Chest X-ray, PA view. Patient: 17 years old, sex F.
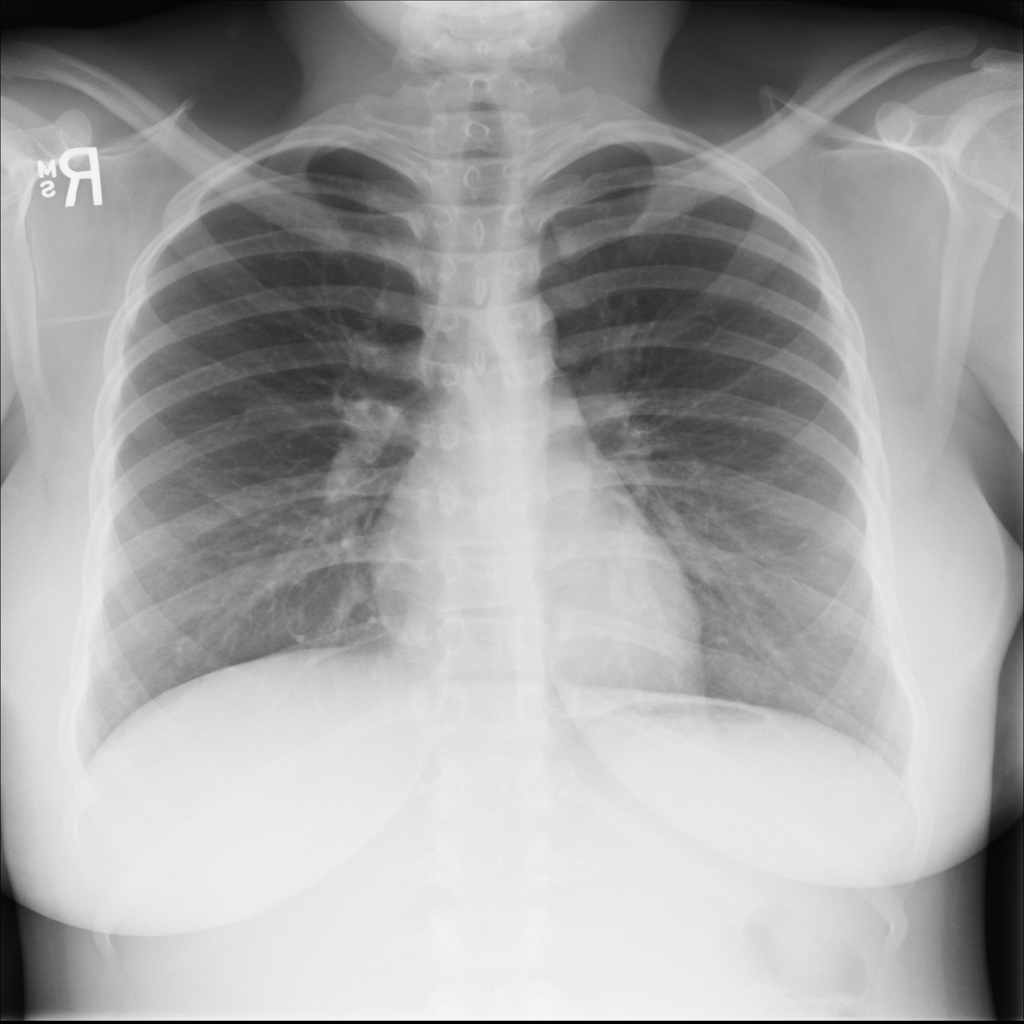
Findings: No Finding